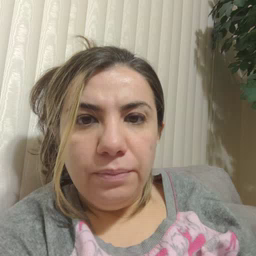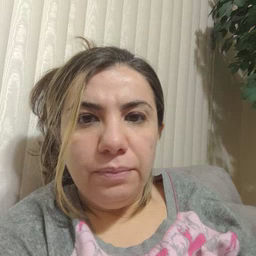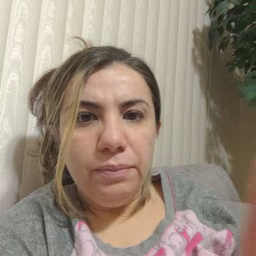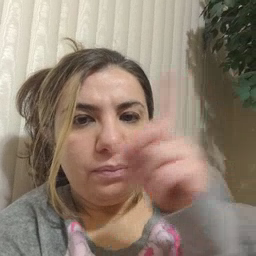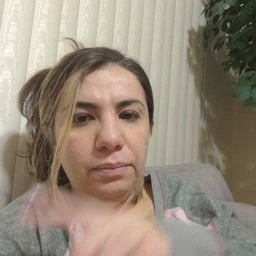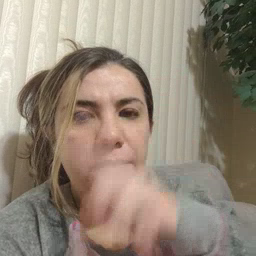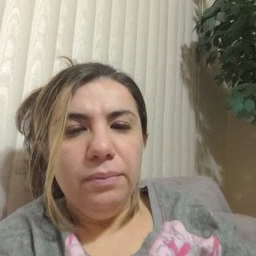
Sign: mouse